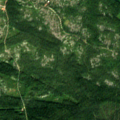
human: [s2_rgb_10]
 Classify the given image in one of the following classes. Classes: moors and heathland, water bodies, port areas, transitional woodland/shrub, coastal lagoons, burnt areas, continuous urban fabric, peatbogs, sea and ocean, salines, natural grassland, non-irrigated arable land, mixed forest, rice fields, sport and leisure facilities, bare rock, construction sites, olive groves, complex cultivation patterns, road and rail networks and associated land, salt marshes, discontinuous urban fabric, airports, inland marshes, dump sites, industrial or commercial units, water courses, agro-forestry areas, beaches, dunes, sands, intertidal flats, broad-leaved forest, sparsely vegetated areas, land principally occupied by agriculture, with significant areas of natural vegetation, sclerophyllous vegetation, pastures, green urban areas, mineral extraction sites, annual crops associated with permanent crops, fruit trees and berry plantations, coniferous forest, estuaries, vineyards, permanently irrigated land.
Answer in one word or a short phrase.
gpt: non-irrigated arable land, coniferous forest, mixed forest, transitional woodland/shrub